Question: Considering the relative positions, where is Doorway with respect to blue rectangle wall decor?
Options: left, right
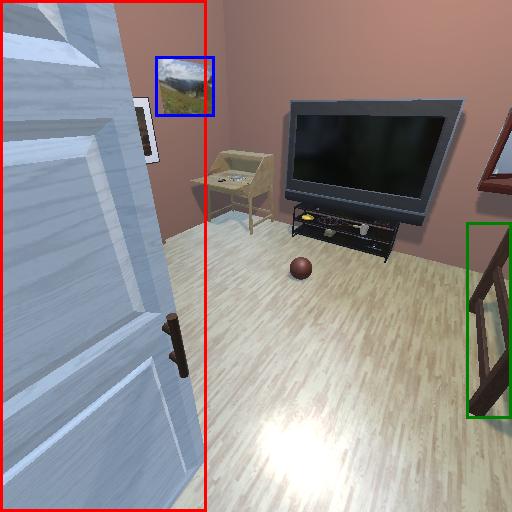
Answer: left